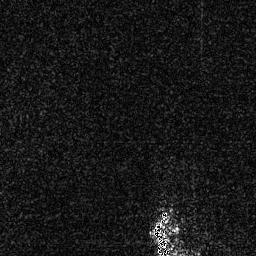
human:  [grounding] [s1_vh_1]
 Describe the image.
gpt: In the satellite image, there is  <ref>1 medium ship </ref> <box>[[58, 81, 67, 99, 0]]</box> located at bottom.